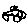
Label: car